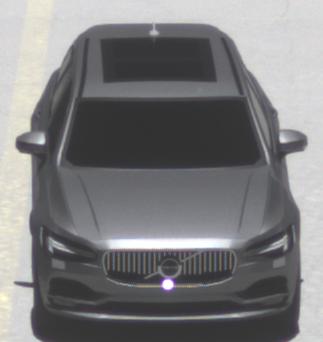
Make: Volvo
Model: V90
Detailed model: -
Model produced from: 2016
Model produced until: 2020
Doors: 5
Color: gray
Road condition: dry road
Daytime: midday
Contrast: high contrast